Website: bh-photo
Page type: address-validator
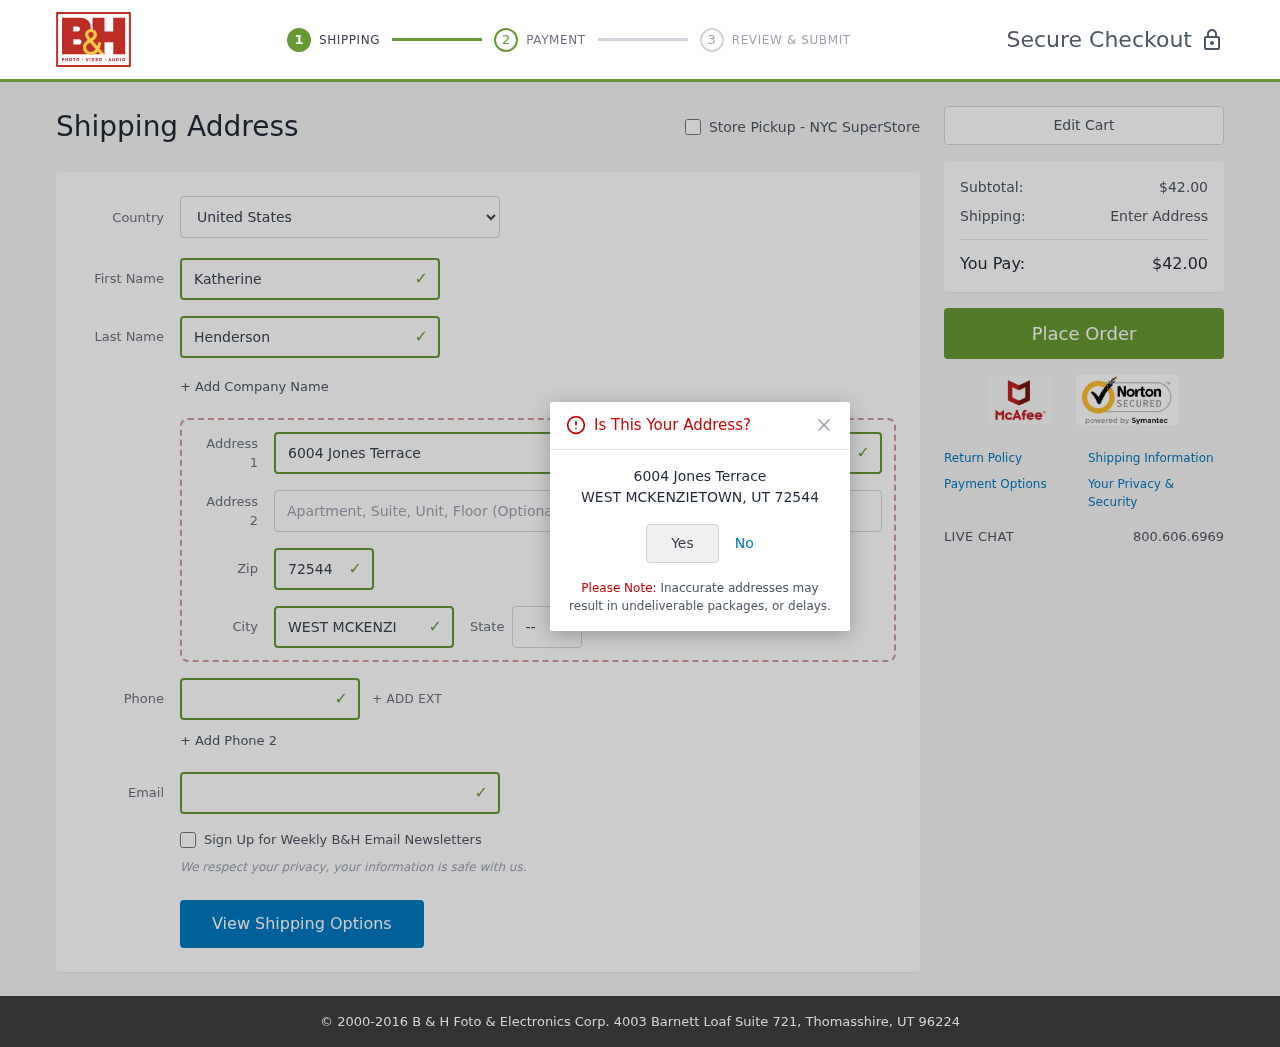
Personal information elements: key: PII_CITY
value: West Mckenzietown
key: PII_COUNTRY
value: United States
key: PII_EMAIL
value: katherine_henderson@gmail.com
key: PII_FIRSTNAME
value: Katherine
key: PII_LASTNAME
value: Henderson
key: PII_PHONE
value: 3096668555
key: PII_POSTCODE
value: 72544
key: PII_STATE_ABBR
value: UT
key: PII_STREET
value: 6004 Jones Terrace
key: PII_CITY_CONFIRM
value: WEST MCKENZIETOWN
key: PII_POSTCODE_FULL
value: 72544
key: PII_POSTCODE_NUMERIC
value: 72544
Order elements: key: ORDER_SUBTOTAL
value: $42.00
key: ORDER_TOTAL
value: $42.00